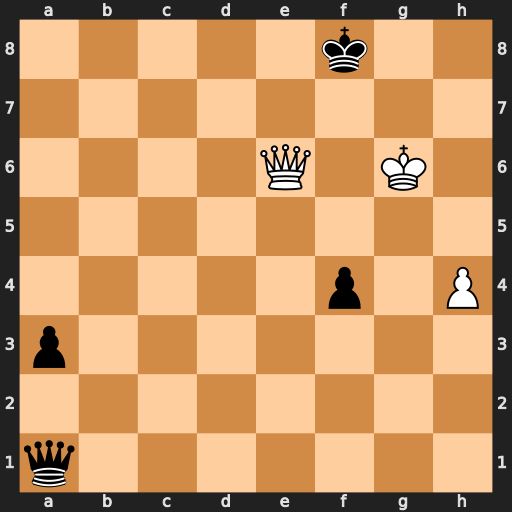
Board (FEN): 5k2/8/4Q1K1/8/5p1P/p7/8/q7
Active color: w
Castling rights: -
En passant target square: -
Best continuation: Qf7#